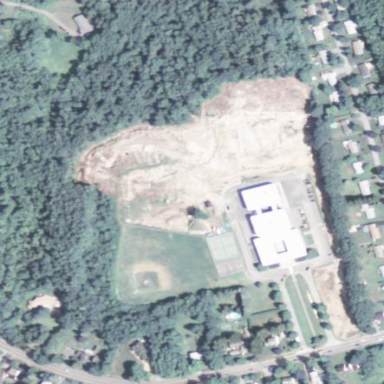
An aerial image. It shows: School.